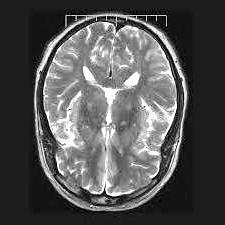
Label: notumor